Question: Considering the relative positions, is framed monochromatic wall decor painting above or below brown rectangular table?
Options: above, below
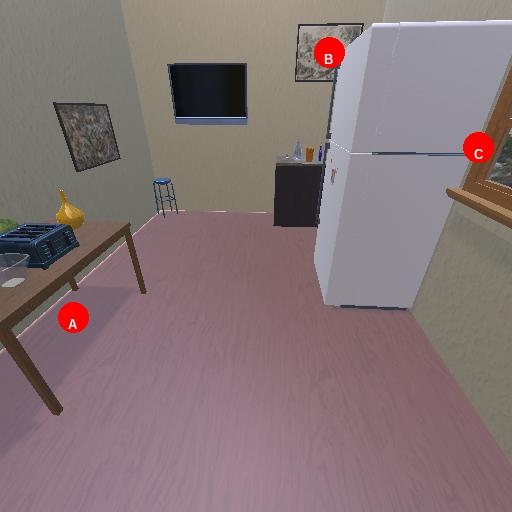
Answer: above